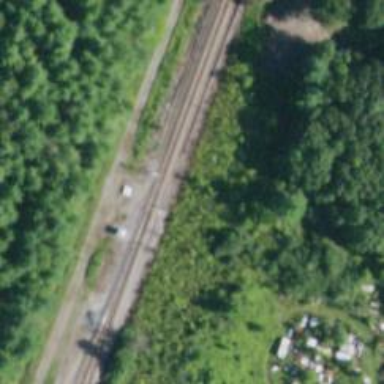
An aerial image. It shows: Railway junction.